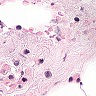
Metastatic tissue present: no